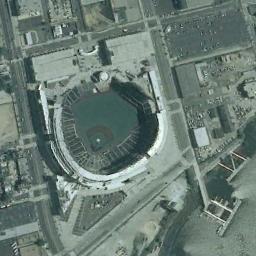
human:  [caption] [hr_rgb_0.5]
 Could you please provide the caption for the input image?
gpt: The circular stadium is surrounded by residential areas, Parking lots and roads .

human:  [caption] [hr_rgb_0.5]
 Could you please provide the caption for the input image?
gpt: Many buildings are next to the stadium .

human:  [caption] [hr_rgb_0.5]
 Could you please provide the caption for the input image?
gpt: The stadium has a blue roof on two sides .

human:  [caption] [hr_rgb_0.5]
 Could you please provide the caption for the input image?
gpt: The stadium is on the bare land next to some buildings .

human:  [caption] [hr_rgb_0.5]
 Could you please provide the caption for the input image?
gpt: There are some buildings beside the stadium .